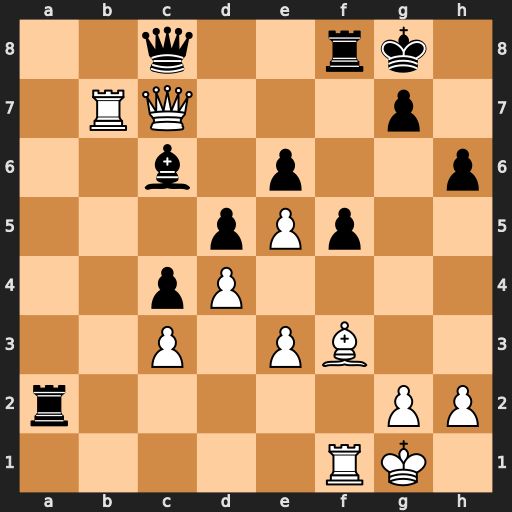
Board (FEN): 2q2rk1/1RQ3p1/2b1p2p/3pPp2/2pP4/2P1PB2/r5PP/5RK1
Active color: w
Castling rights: -
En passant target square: -
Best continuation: Qxg7#